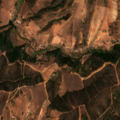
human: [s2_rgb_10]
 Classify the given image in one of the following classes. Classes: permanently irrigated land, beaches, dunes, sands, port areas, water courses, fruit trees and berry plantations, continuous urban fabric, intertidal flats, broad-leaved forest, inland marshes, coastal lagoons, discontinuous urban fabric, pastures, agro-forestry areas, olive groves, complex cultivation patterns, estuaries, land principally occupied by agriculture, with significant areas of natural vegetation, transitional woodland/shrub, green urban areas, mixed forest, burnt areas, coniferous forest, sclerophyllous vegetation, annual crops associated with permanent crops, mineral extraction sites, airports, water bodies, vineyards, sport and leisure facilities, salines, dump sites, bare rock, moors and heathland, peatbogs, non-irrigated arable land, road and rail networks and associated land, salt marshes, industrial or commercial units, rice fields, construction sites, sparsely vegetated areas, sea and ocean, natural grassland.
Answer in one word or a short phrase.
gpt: non-irrigated arable land, complex cultivation patterns, land principally occupied by agriculture, with significant areas of natural vegetation, broad-leaved forest, transitional woodland/shrub